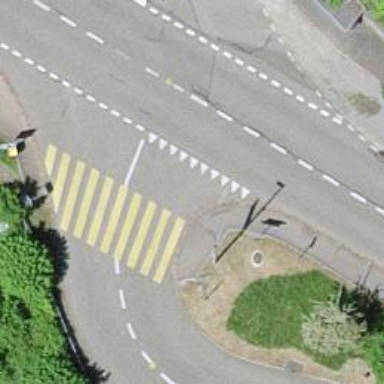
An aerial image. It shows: Road with "give way" sign.